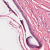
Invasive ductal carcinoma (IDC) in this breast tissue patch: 0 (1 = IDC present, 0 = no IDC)